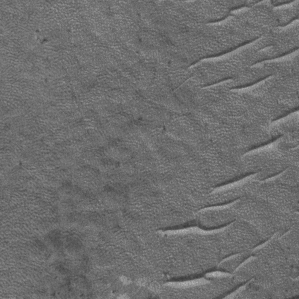
Label: frost